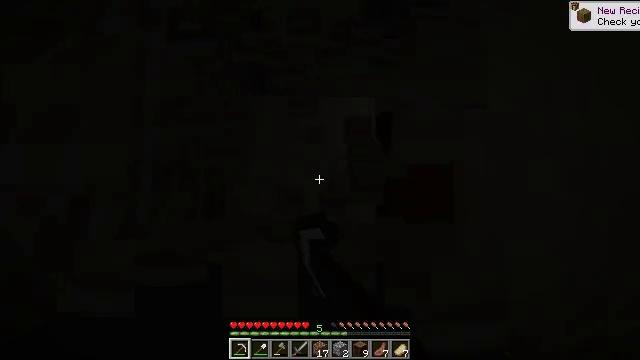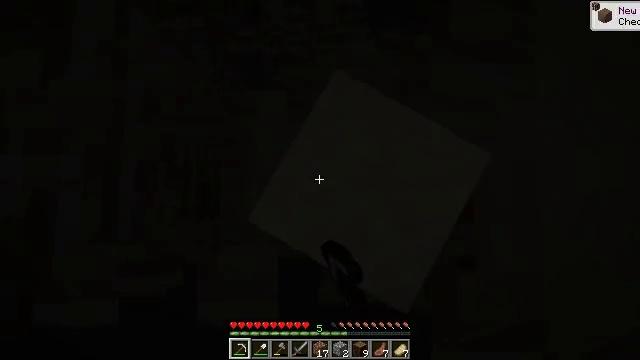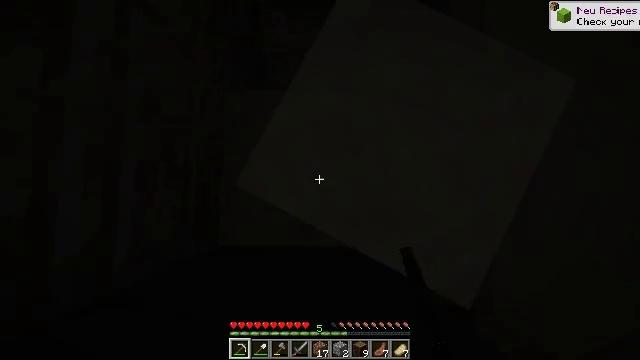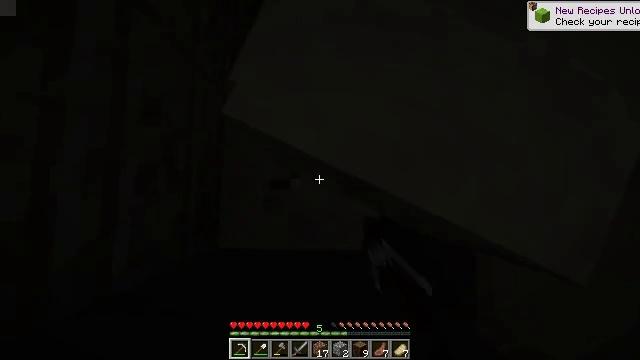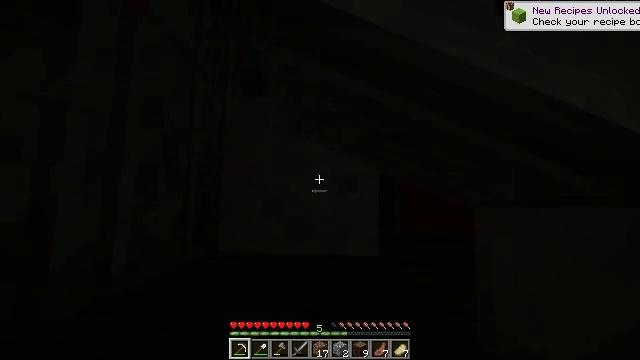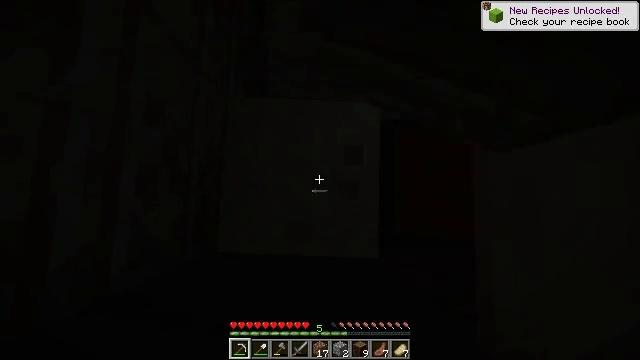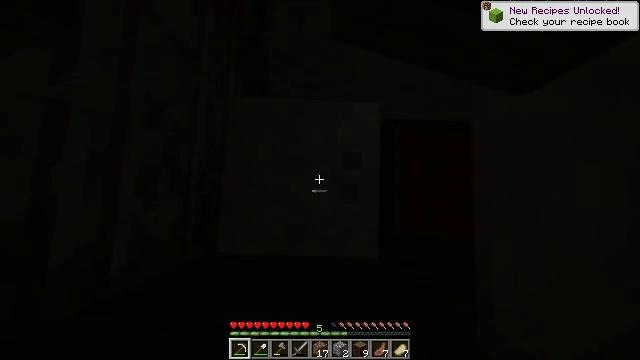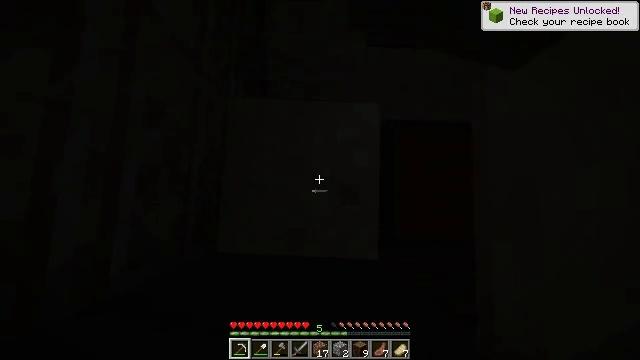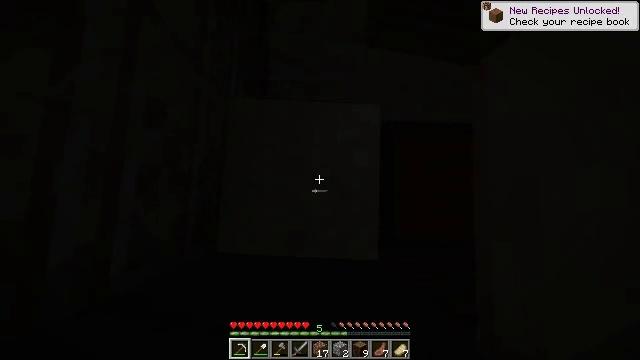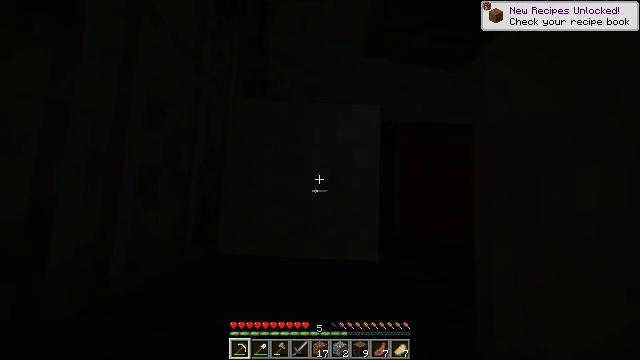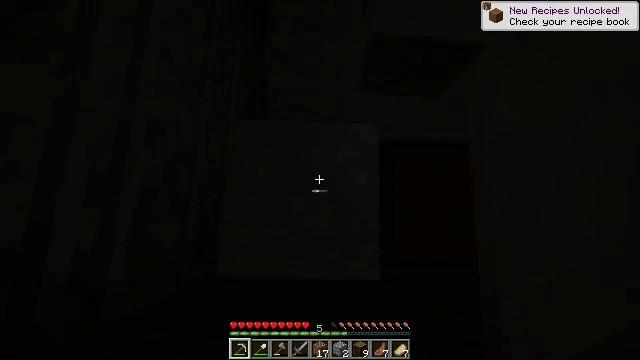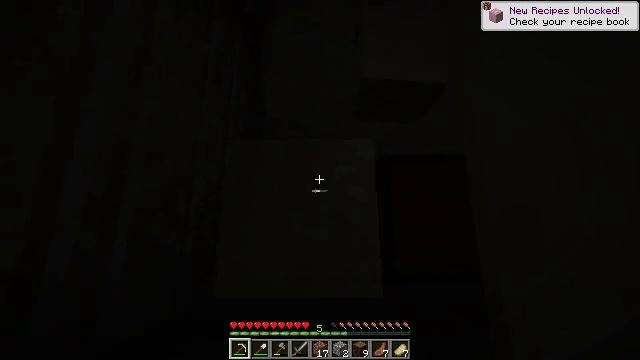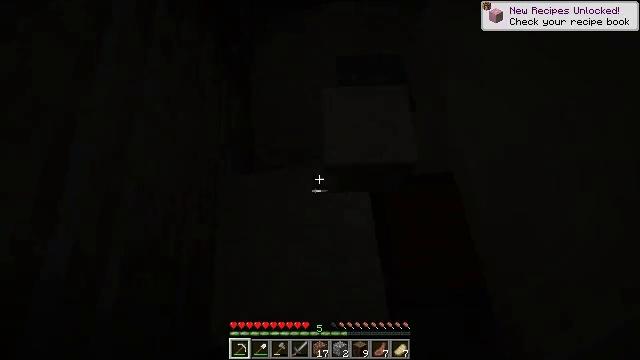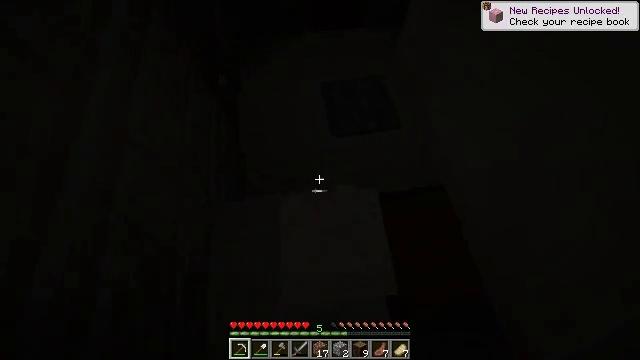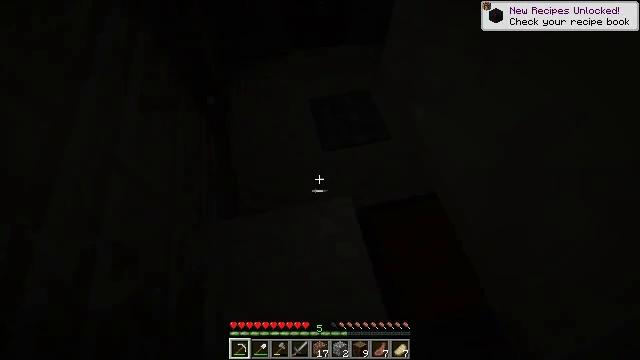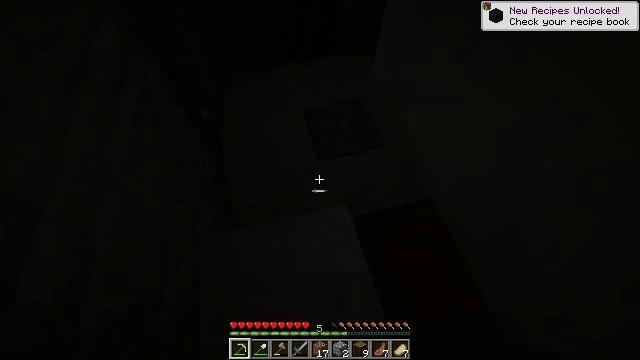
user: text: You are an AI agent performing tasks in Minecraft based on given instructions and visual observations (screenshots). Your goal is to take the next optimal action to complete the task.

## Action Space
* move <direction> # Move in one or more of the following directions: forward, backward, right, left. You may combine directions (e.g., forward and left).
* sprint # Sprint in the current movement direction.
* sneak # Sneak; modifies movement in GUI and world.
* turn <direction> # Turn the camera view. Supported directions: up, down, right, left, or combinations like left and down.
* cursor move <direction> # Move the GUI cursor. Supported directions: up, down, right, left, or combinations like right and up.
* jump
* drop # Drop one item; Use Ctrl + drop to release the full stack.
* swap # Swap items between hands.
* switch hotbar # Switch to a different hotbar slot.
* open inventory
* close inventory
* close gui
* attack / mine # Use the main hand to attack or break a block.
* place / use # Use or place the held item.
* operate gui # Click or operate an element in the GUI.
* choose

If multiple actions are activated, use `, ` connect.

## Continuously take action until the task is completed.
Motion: motion action
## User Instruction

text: Retrieve the stone pressure plate by mining it.
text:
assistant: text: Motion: attack / mine
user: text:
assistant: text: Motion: attack / mine
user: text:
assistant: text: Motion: attack / mine
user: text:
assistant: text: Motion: no_op
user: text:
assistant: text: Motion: no_op
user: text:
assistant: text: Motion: no_op
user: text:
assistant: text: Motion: no_op
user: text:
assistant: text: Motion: no_op
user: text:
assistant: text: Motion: no_op
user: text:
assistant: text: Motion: turn up
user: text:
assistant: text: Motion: turn right and up
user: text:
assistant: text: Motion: turn right and up
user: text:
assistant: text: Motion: turn right and up
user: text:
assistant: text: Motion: turn right and up
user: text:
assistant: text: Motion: turn right and up
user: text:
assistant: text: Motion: turn right and up
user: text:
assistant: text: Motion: turn right and up
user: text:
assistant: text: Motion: turn right and up
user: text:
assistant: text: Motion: turn right and up
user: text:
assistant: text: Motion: turn up
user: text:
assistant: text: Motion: turn up
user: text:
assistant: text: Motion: no_op
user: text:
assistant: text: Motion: attack / mine
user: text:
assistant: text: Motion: attack / mine
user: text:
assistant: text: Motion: attack / mine
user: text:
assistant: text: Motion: attack / mine
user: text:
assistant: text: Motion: attack / mine
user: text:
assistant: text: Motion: attack / mine
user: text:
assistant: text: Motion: attack / mine
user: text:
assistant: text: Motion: attack / mine